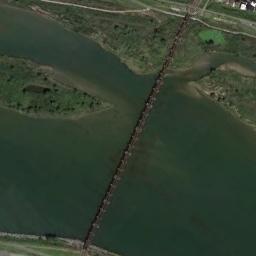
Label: bridge